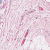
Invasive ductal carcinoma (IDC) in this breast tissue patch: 0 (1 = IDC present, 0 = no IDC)